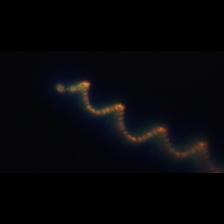
Taxon: Chaetoceros
Group: Diatoms